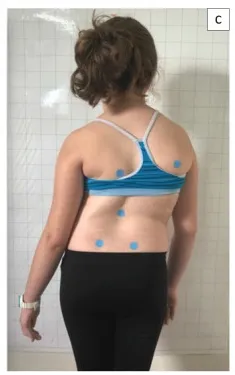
To approximately 65. Cobb.
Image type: medical_photograph (other_medical_photograph)